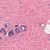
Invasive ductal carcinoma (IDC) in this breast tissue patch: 0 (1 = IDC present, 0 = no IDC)